Field crop: maize
Growth stage: 2
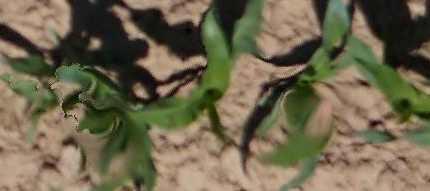
Species: maize